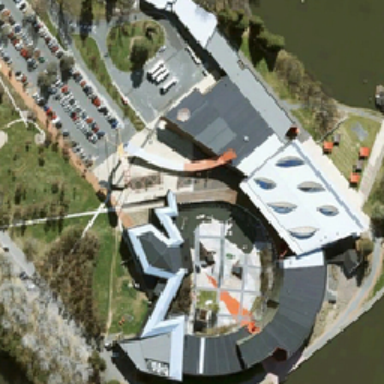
Near the large gray conference center the parking lot was packed with cars .